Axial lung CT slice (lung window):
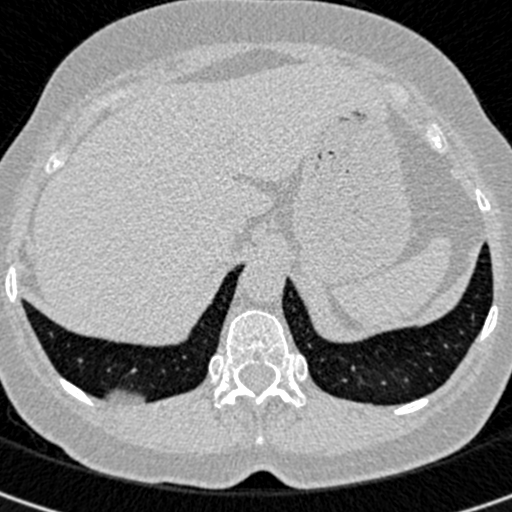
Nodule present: no